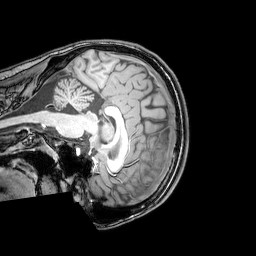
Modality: T1w
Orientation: sagittal
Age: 22
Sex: female
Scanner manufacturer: philips
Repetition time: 0.008134 s
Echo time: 0.00372 s